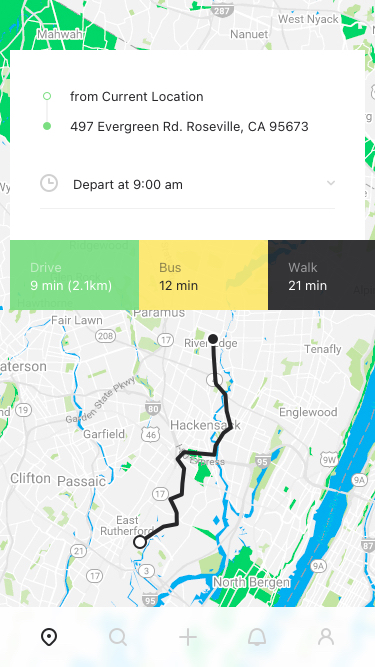
Text in this UI design:
from Current Location
497 Evergreen Rd. Roseville, CA 95673
Depart at 9:00 am
9 min (2.1km)
Drive
12 min
Bus
21 min
Walk